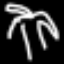
Label: palm tree